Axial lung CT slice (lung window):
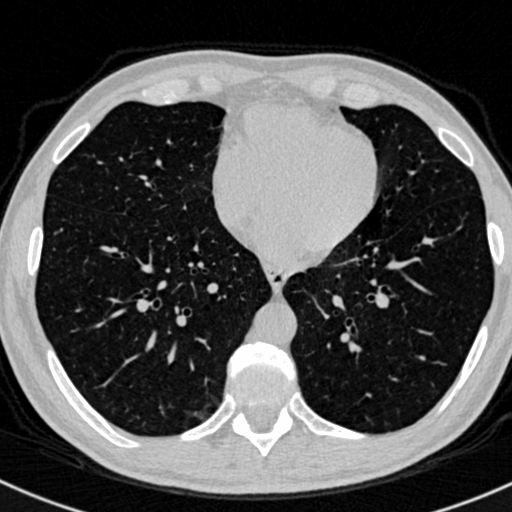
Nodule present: no